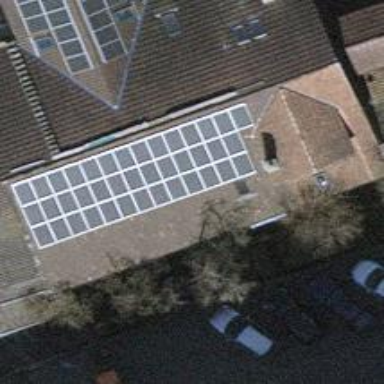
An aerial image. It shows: Solar power generator using photovoltaic panels.